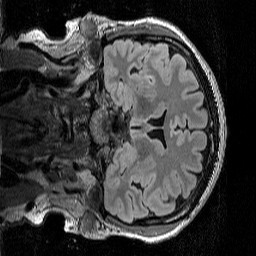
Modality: T2w
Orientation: coronal
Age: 51
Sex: female
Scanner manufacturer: siemens
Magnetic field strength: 3 T
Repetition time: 5 s
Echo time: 0.386 s